【题型】选择题　【知识点】平面几何　【难度】medium
几何定理：以任意三角形的三条边为边，向外构造三个等边三角形，则这三个等边三角形的外接圆圆心恰为另一个等边三角形（称为拿破仑三角形）的顶点。在 $\triangle ABC$ 中，已知 $C = \frac{\pi}{6}$，$AC = \sqrt{3}$，外接圆的半径为 $\sqrt{3}$，现以其三边向外作三个等边三角形，其外接圆圆心依次记为 $A'$，$B'$，$C'$，则 $\triangle A'B'C'$ 的面积为（ \quad ）

\vspace{1em}
\noindent A. $3$ \quad\quad\quad\quad B. $2$ \quad\quad\quad\quad C. $\sqrt{3}$ \quad\quad\quad\quad D. $\sqrt{2}$
【解答】
\noindent \textcolor{red}{【答案】C}

\vspace{1em}
% 分析部分
\noindent \textcolor{red}{【分析】根据正弦定理确定 $AB = \sqrt{3}$，外接圆圆心为对应等边三角形的中心，确定 $\angle B'CC' = \frac{\pi}{2}$，利用勾股定理得到 $B'C' = 2$，$\triangle A'B'C'$ 为等边三角形，计算面积即可。}

\vspace{1em}
% 详解部分
\noindent \textcolor{red}{【详解】} $\triangle ABC$ 中，$\frac{AB}{\sin C} = 2\sqrt{3}$，故 $AB = \sqrt{3}$，$AC = \sqrt{3}$，

\noindent 故 $B = C = \frac{\pi}{6}$，$A = \frac{2\pi}{3}$，$CB = 2\sqrt{3} \times \sin \frac{2\pi}{3} = 3$，

\noindent 外接圆圆心为对应等边三角形的中心，如图所示，连接 $B'C$，$C'C$，

\noindent 则 $\angle B'CA = \angle ACB = \angle BCC' = \frac{\pi}{6}$，故 $\angle B'CC' = \frac{\pi}{2}$，

\noindent $B'C = \frac{2}{3} \times \sqrt{3} \times \frac{\sqrt{3}}{2} = 1$，$C'C = \frac{2}{3} \times 3 \times \frac{\sqrt{3}}{2} = \sqrt{3}$，故 $B'C' = \sqrt{1+3} = 2$，

\noindent $\angle C'B'C = \frac{\pi}{3}$，$\angle A'BC' = \frac{2\pi}{3}$，则 $\angle A'B'C' = \frac{\pi}{3}$，

\noindent \textcolor{red}{根据对称性知：$A'C' = B'C'$，故 $\triangle A'B'C'$ 为等边三角形，}

\noindent \textcolor{red}{其面积 $S = \frac{1}{2} \times 2 \times 2 \times \frac{\sqrt{3}}{2} = \sqrt{3}$。}

\vspace{1em}
\noindent \textcolor{red}{故选：C.}

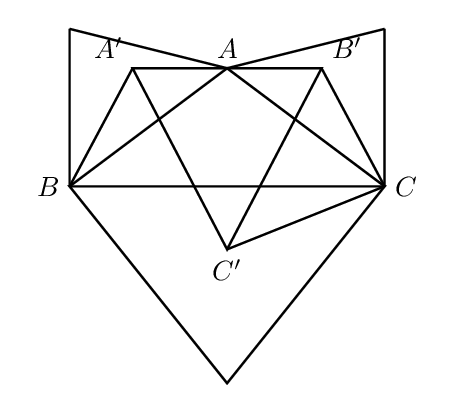